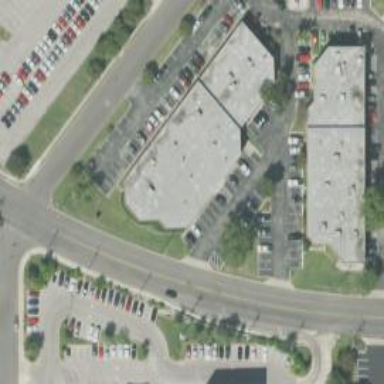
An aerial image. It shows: Retail building.